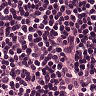
Metastatic tissue present: no